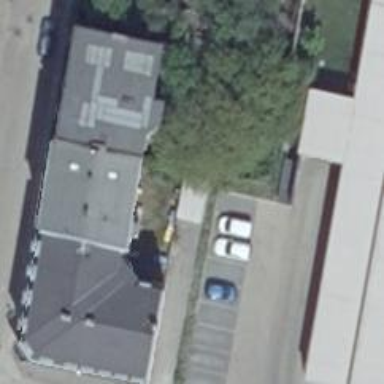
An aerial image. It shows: Residential building with mansard roof.